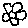
Label: flower